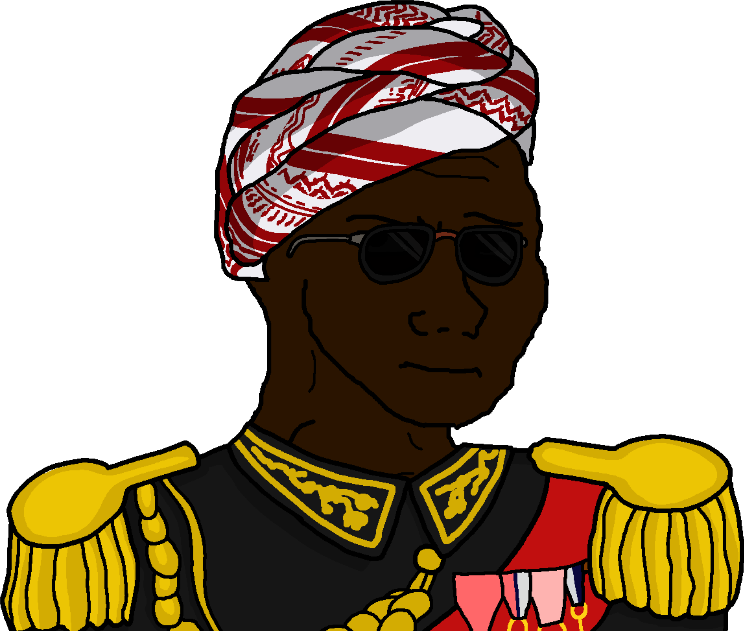
Label: 5_Blackjak